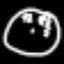
Label: clock